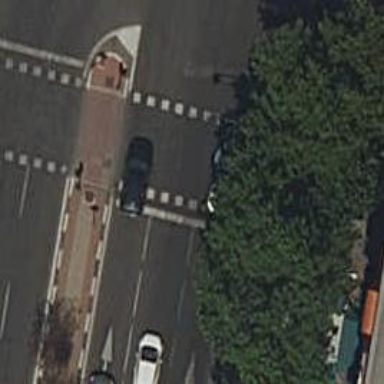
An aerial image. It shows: Crossing on the footway with traffic signals.